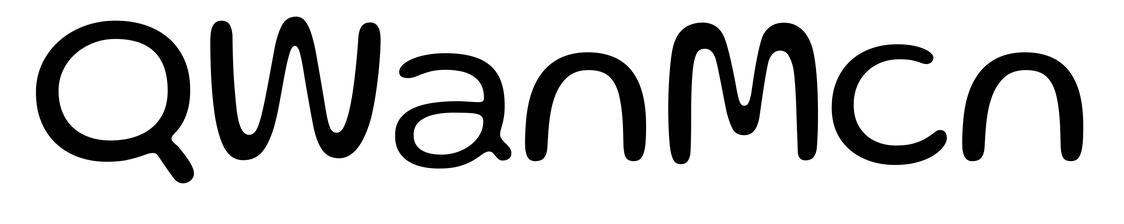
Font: Gluten_Light